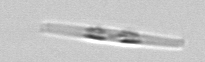
Label: pennate